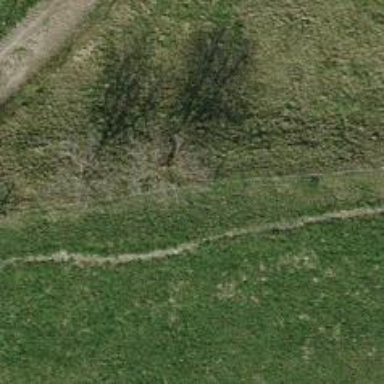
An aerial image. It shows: Hedge acting as barrier.